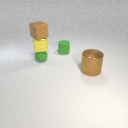
small green rubber sphere to the left of small green rubber cylinder